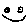
Label: smiley face